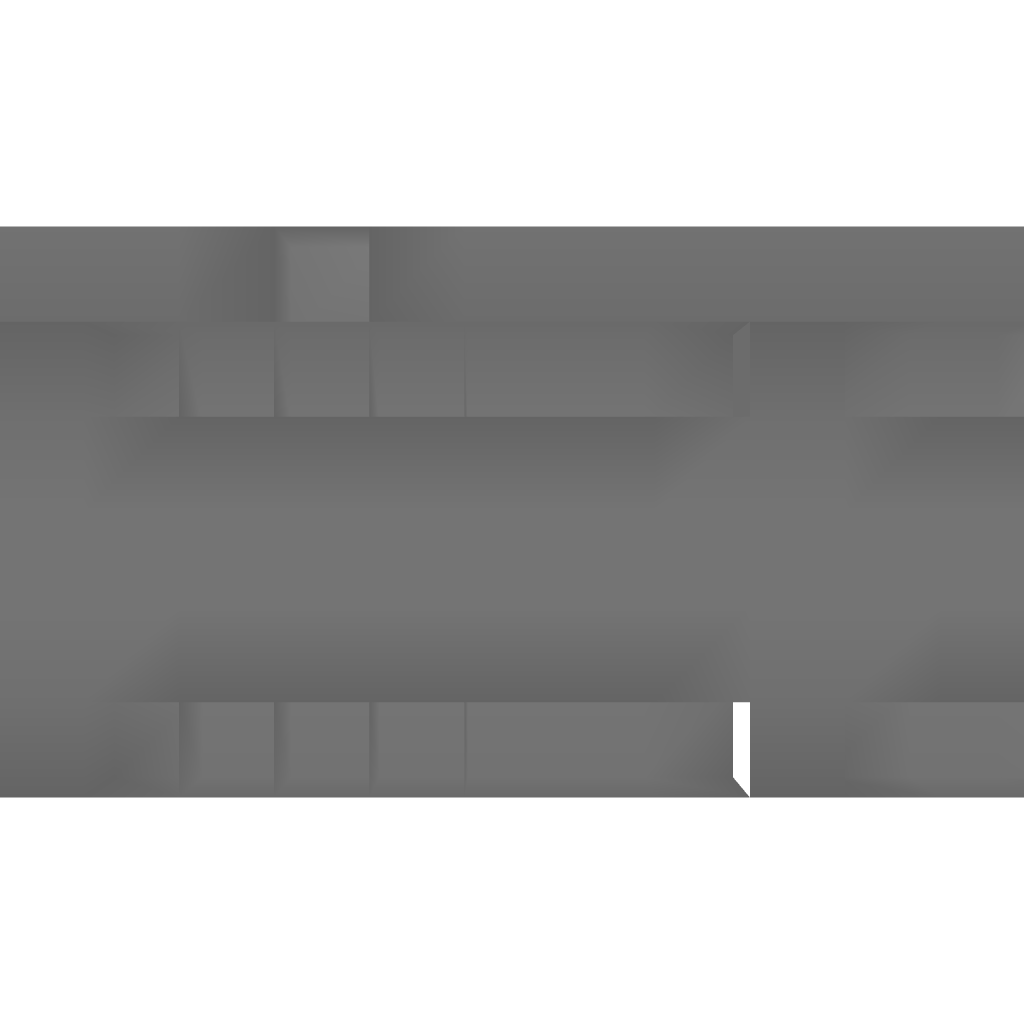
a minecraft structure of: Automatic sorting system bad low quality